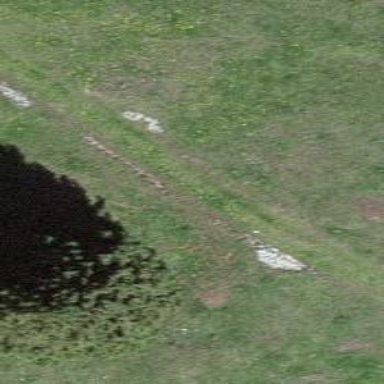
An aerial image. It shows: Track with grade 5 tracktype.